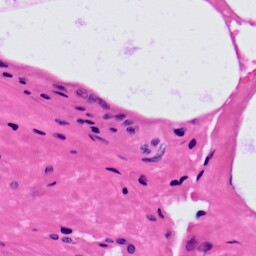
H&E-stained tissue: Prostate